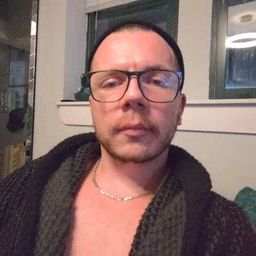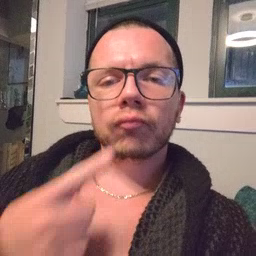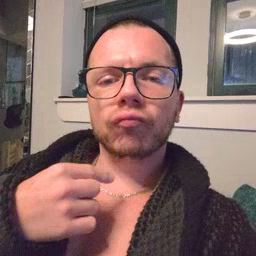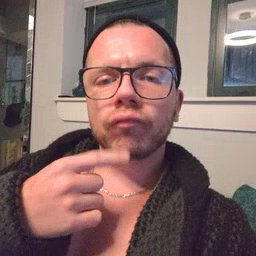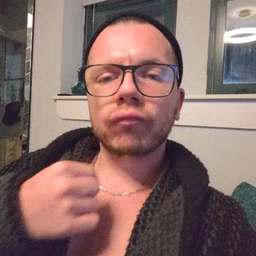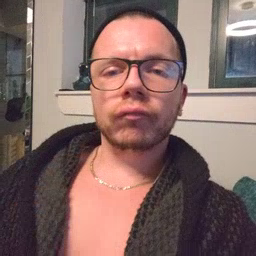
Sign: red